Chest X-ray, AP view. Patient: 70 years old, sex M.
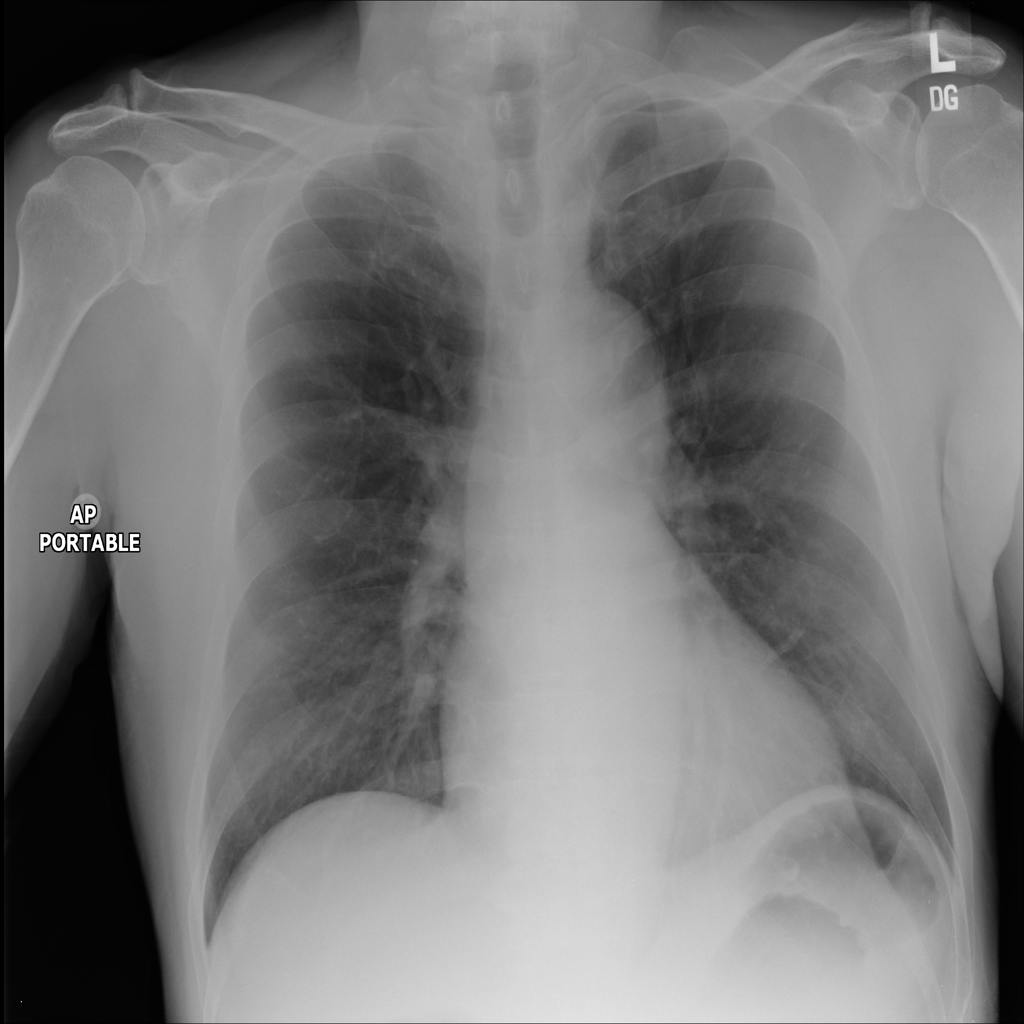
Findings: No Finding